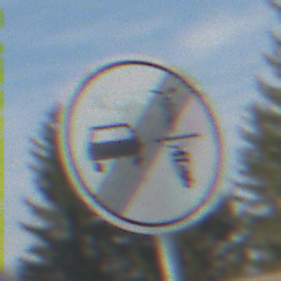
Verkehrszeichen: EndeVerbotUeberholenEinspurigeFahrzeuge
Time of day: Midday
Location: Outdoor (Suburban)
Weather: PartlyCloudy
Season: NotSpecified
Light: Natural